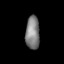
Tissue: lung
Cell type: Endothelial cells
Senescence score: 0.5555
Nuclear area (px): 454
Mean DAPI intensity: 127.339